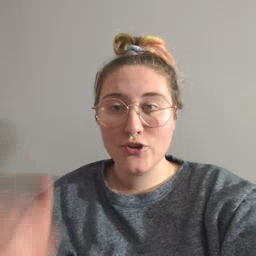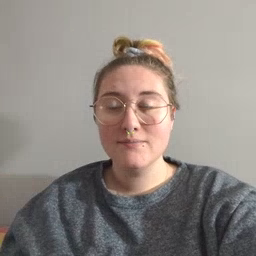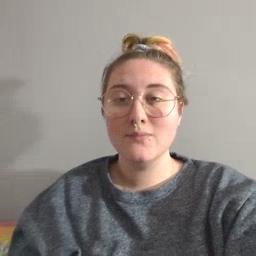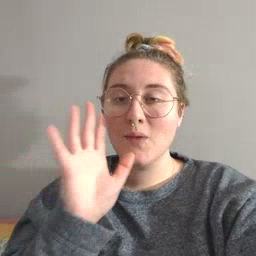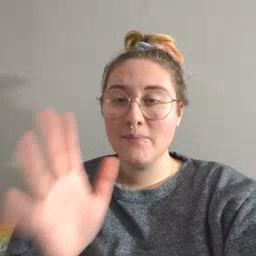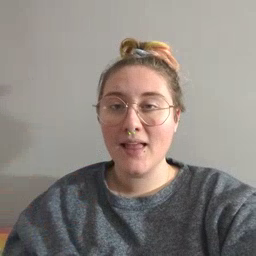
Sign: grandma